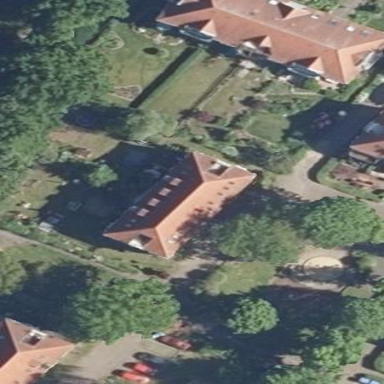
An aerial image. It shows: Residential building with white facade and hipped roof in red color.